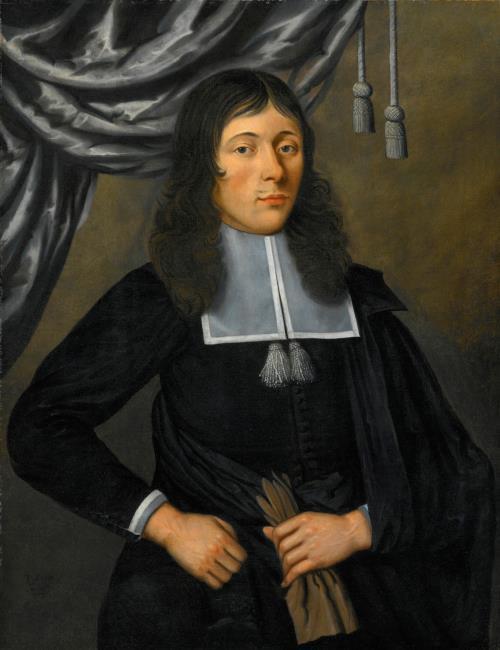
Title: Portrait of an unknown man
Artist: Edwaert Collier
Earliest date: 1669
Latest date: 1669
Genre: painting
Iconography: Gloves
Keywords: man's portrait, three-quarter length, head to the right, body facing right, standing (position), hand on side, glove/gloves in hand, long hair (men's hairstyle), jabot, flat collar with tassels, curtain/drapery background